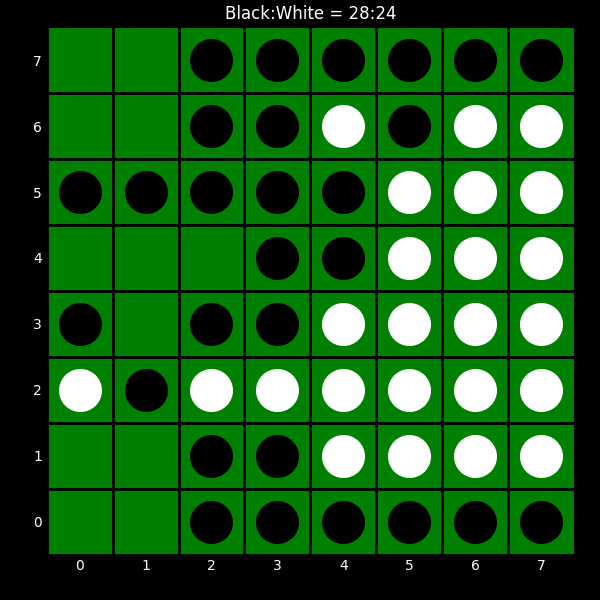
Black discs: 28
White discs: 24